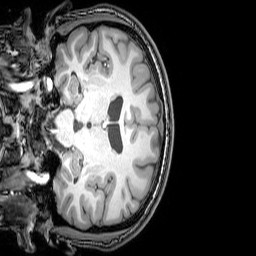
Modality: T1w
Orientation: coronal
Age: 22
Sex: male
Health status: healthy
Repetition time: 0.081 s
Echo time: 0.037 s